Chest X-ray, PA view. Patient: 57 years old, sex M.
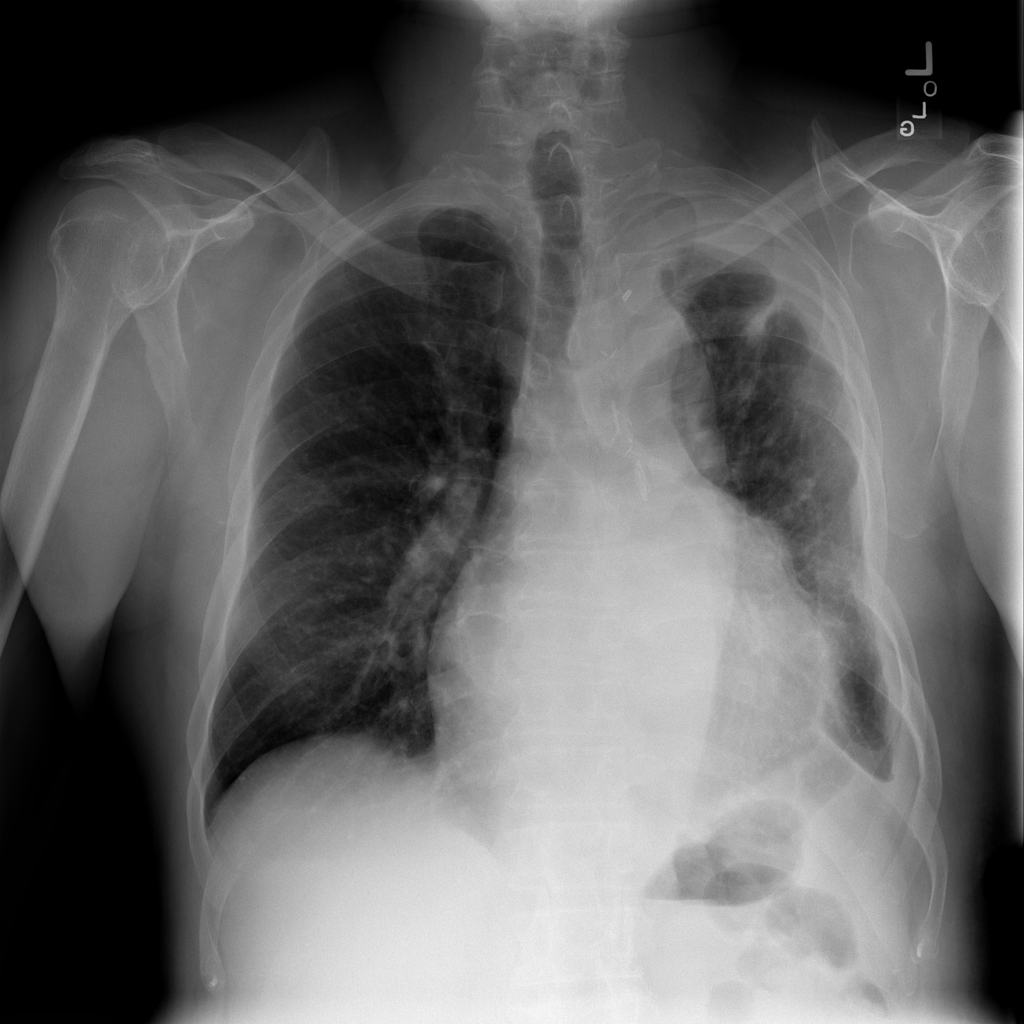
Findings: Mass